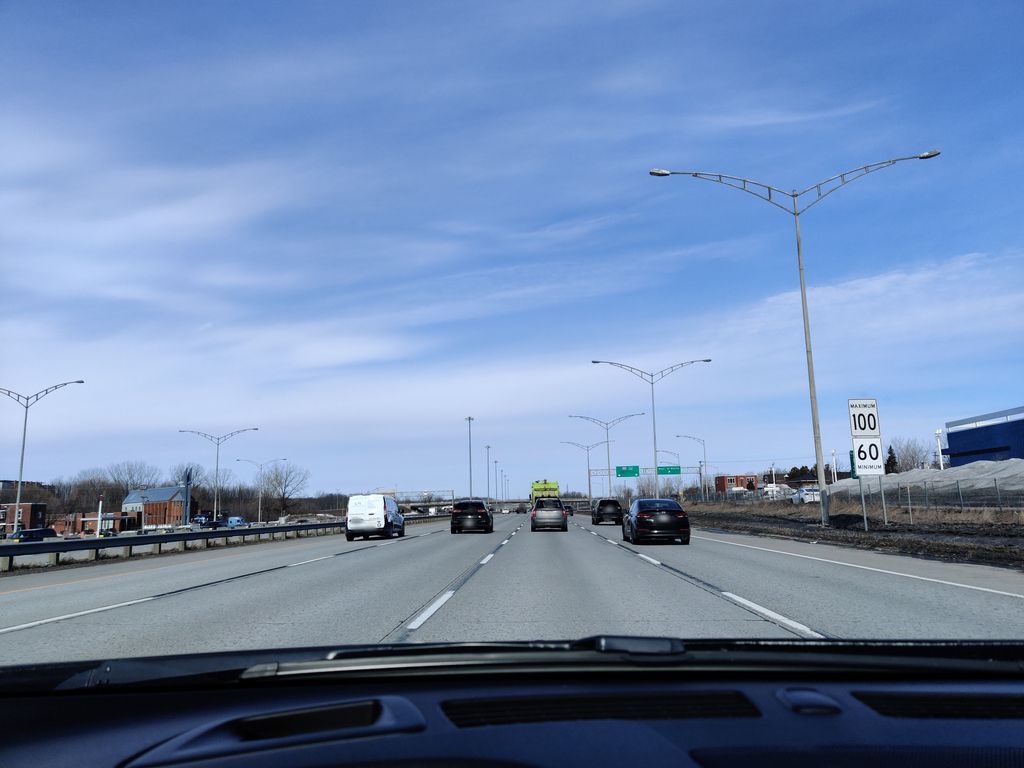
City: montreal